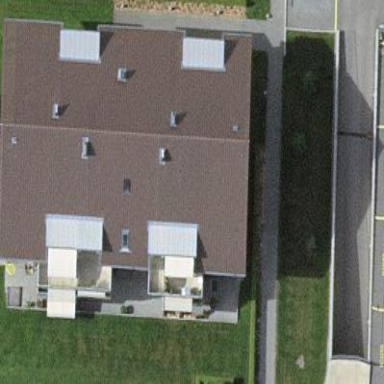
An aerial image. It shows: Residential building.